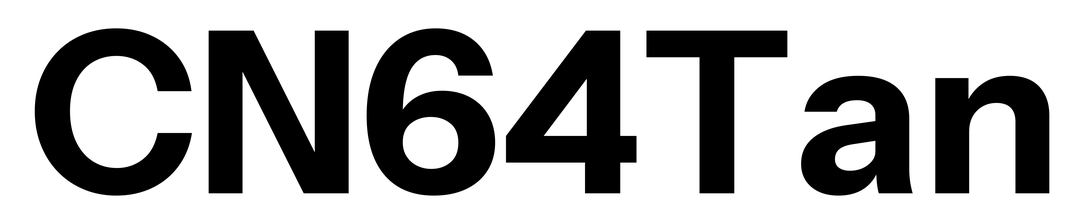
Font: InstrumentSans_Bold